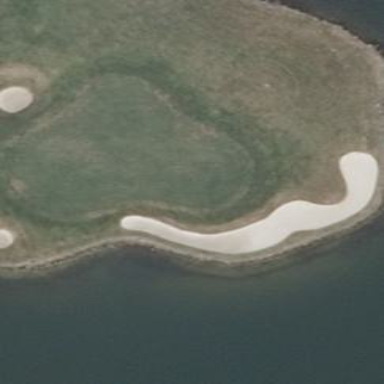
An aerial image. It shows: Golf bunker filled with sandy terrain.